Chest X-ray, AP view. Patient: 51 years old, sex M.
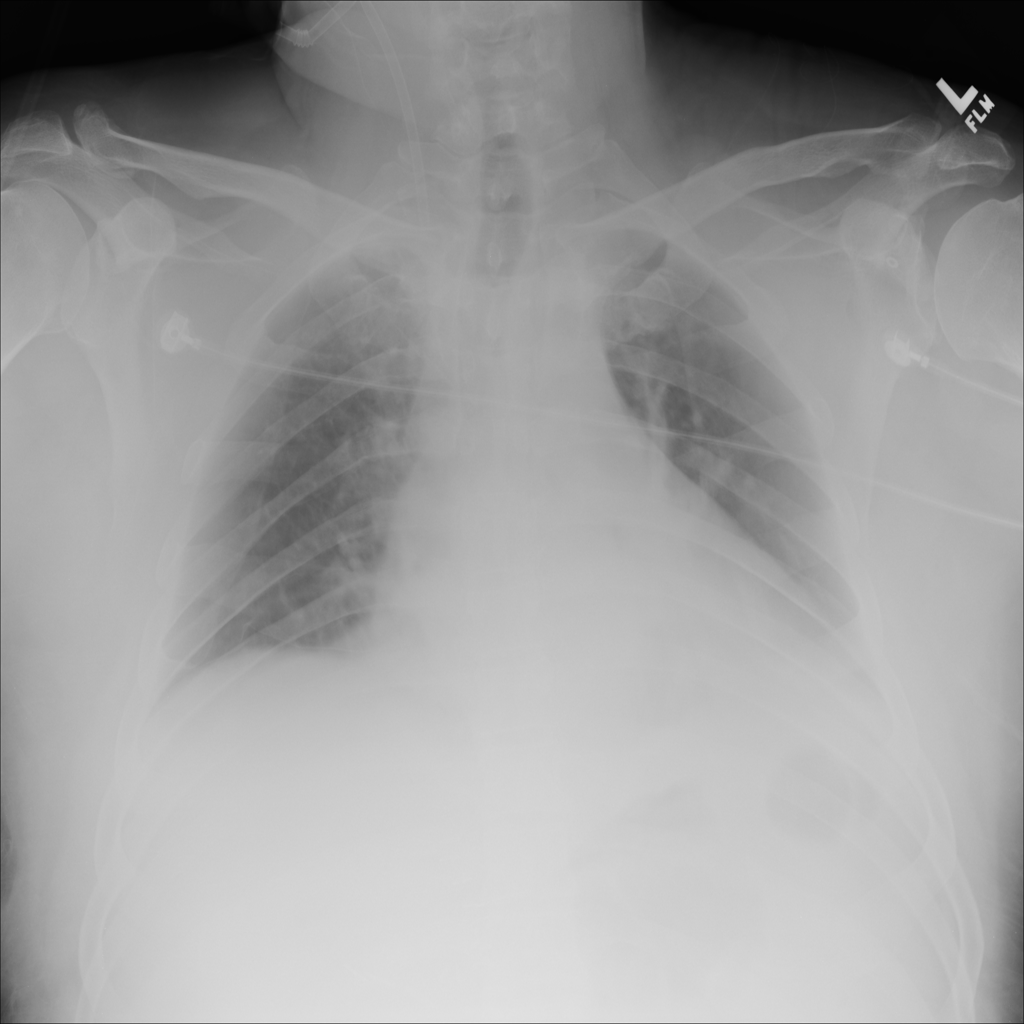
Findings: Infiltration